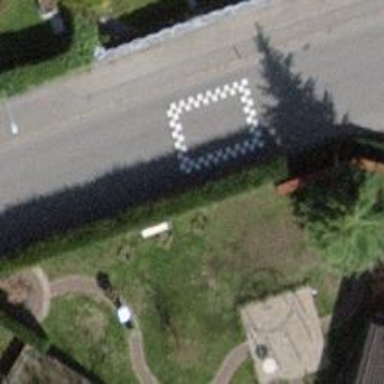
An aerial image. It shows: Traffic calming hump on the road.